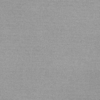
Label: dusty